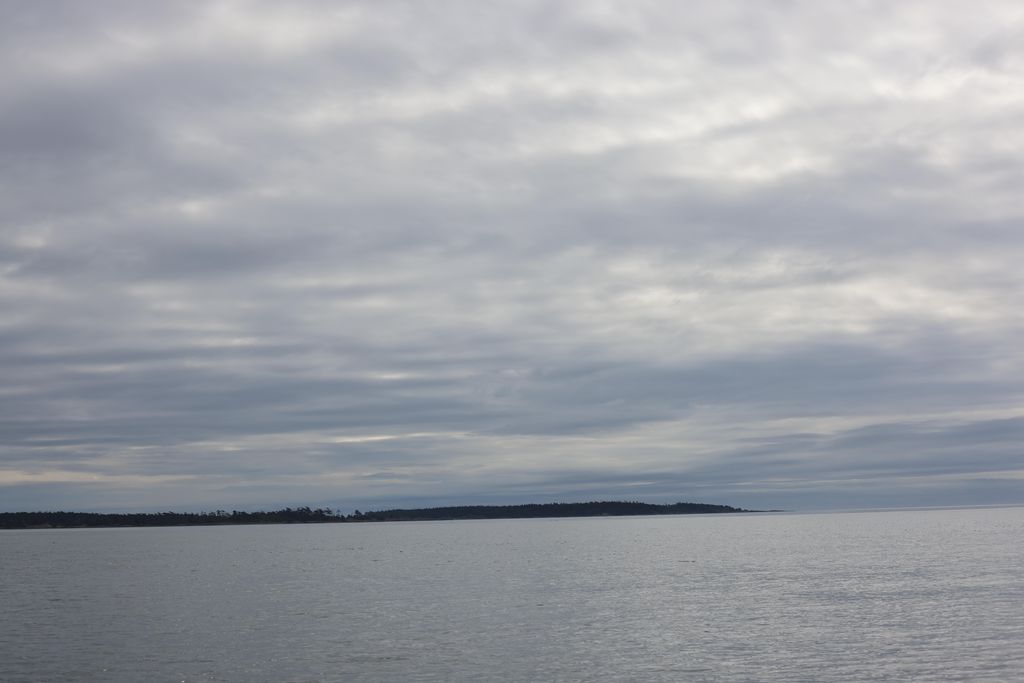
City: victoria